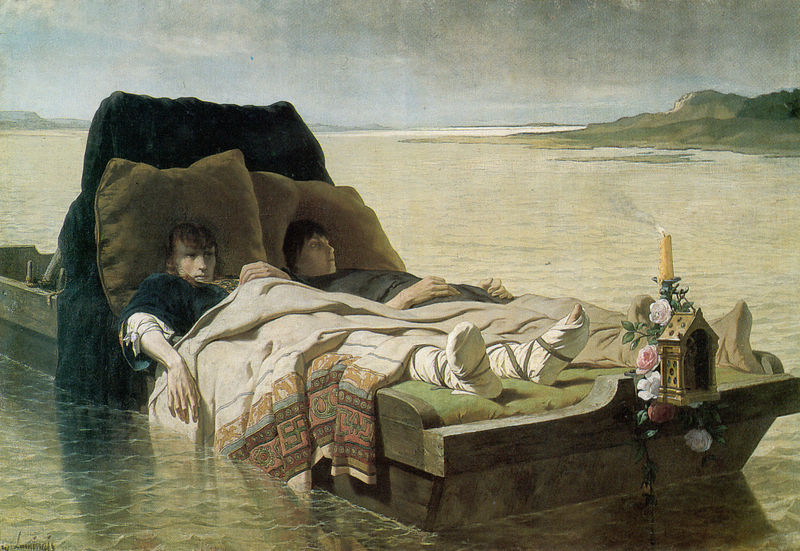
Titel: Les enervés de Jumièges, Die ausgesetzten Kinder Chlodwigs II.
Künstler: Évariste Vital Luminais
Standort: Rouen
Institution: Musée des Beaux-Arts
Schlagwörter: berg, blau, felsen, fuß, gemälde, hand, himmel, mann, meer, schatten, schlaf, wasser, weiß, wolken, aquarell, fluss, gelb, grün, landschaft, menschen, see, ufer, blumen, braun, finger, frau, hell, holz, licht, männer, nase, schwarz, dach, rose, rosen, beige, muster, ornament, hemd, arm, augen, gesicht, leiche, samt, tod, tot, toter, trauer, ärmel, hände, horizont, hügel, natur, spiegelung, weite, wind, rauch, realismus, decke, paar, borte, kontrast, boot, kahn, füße, japan, küste, ruhig, schiff, strand, wellen, liegen, schlafen, düster, zwei, berge, fels, steil, treiben, figuren, romantik, kissen, kerze, bett, socken, liegend, bucht, flamme, leichen, tote, kasten, senkrecht, wachs, beerdigung, sarg, bahre, totenbett, flussfahrt, hans, gepolstert, borde, verband, verbunden, aufgebahrt, welt, mystik, schrein, kästchen, nachen, decken, überfahrt, verbrennung, hakenkreuz, floß, bestattung, finge, zugedeckt, barcke, zuugedeckt, seebestattung